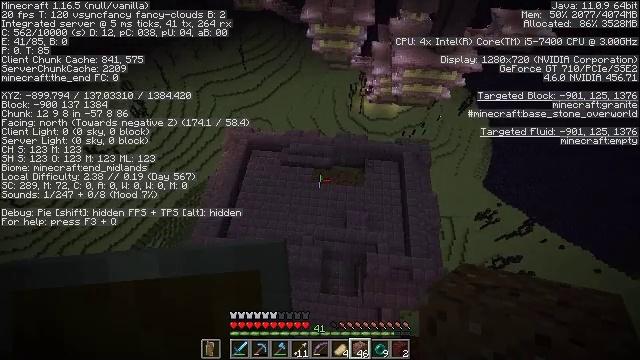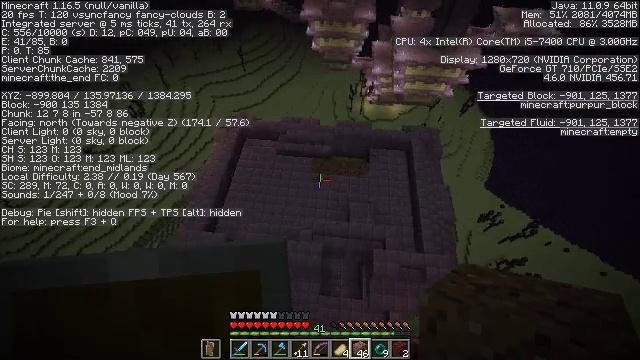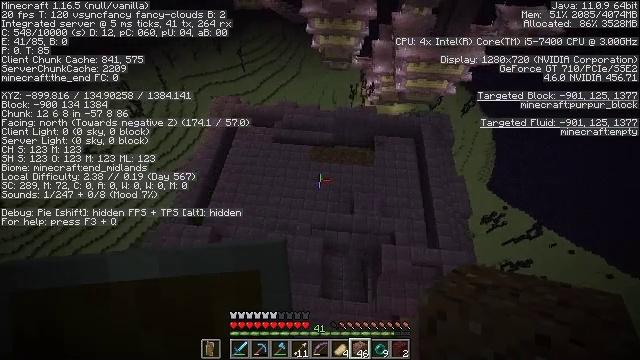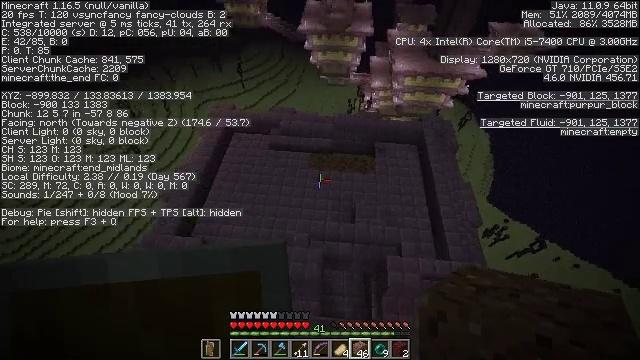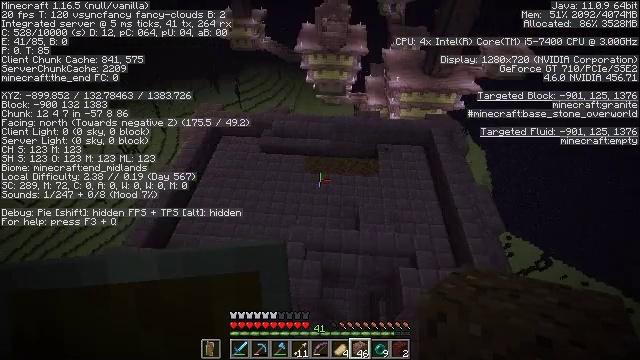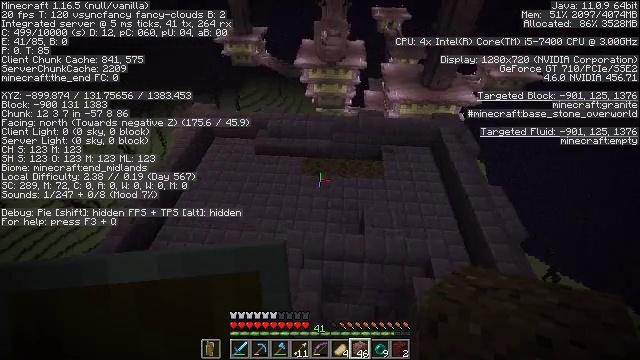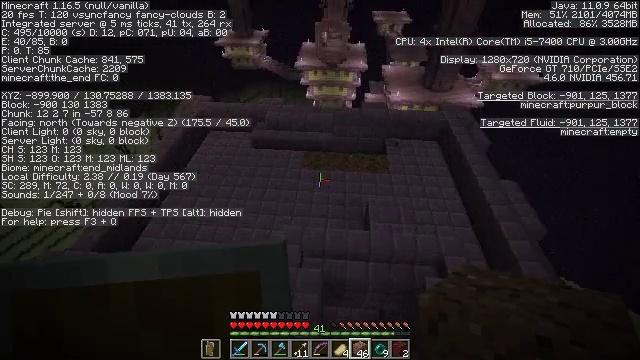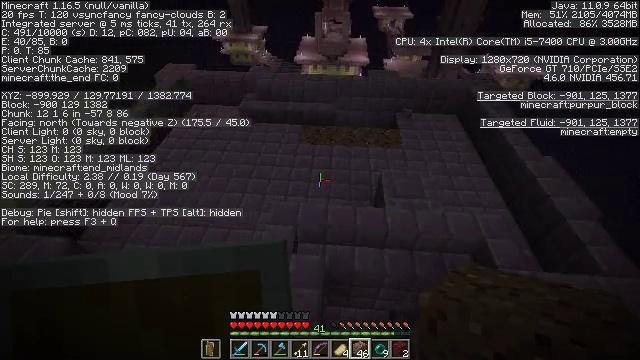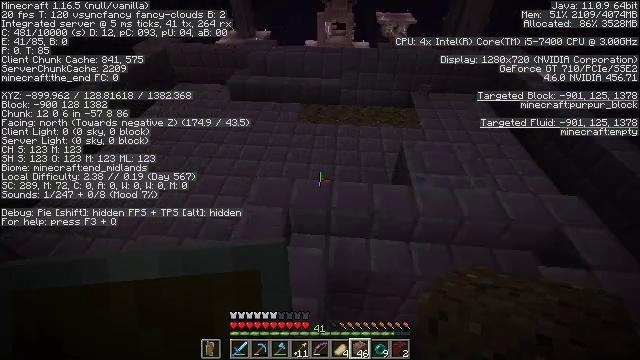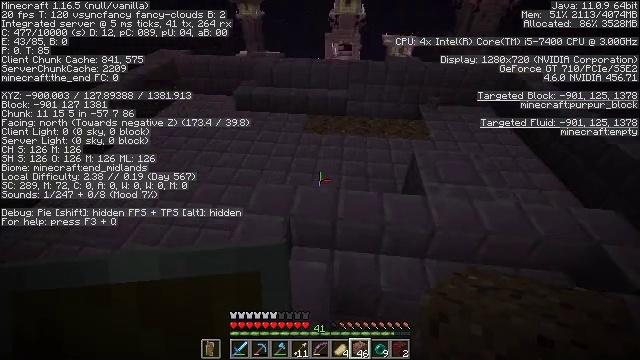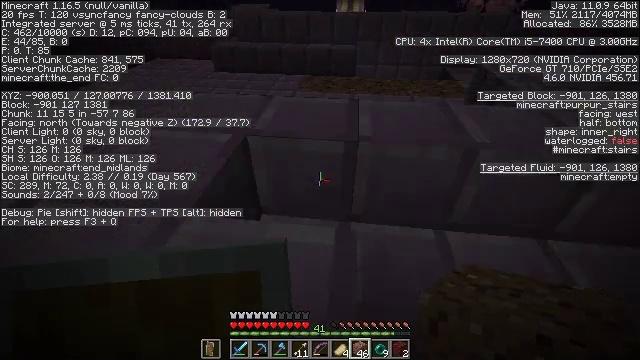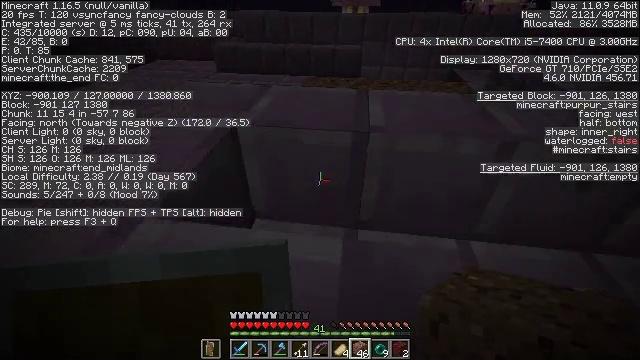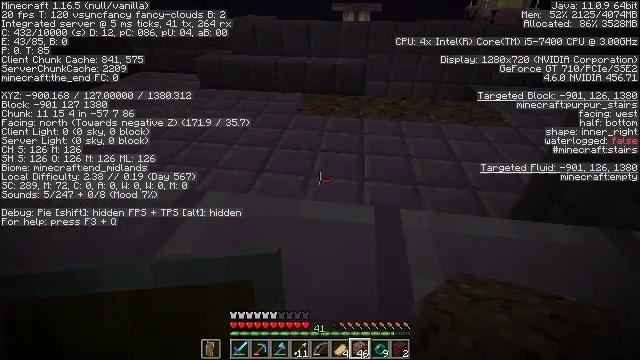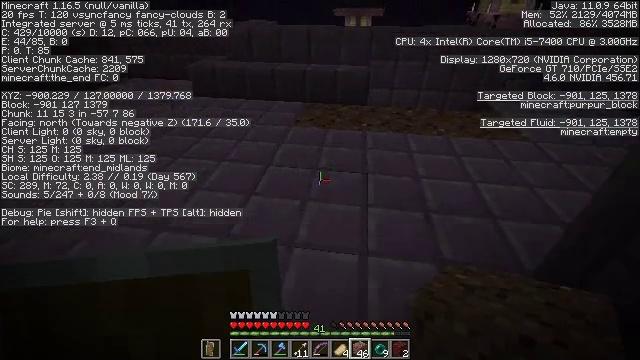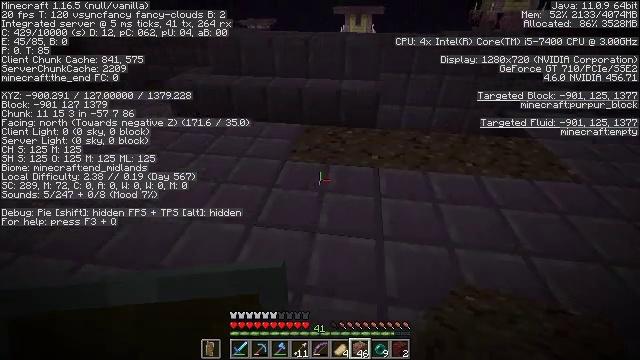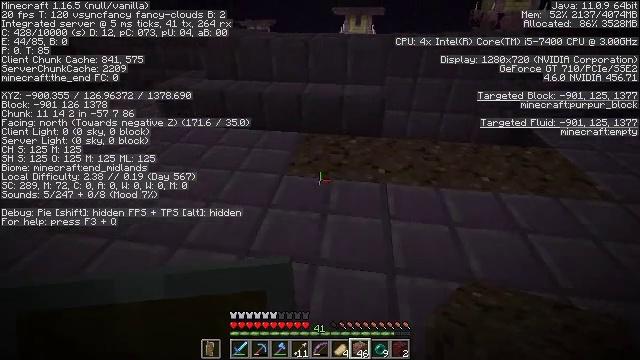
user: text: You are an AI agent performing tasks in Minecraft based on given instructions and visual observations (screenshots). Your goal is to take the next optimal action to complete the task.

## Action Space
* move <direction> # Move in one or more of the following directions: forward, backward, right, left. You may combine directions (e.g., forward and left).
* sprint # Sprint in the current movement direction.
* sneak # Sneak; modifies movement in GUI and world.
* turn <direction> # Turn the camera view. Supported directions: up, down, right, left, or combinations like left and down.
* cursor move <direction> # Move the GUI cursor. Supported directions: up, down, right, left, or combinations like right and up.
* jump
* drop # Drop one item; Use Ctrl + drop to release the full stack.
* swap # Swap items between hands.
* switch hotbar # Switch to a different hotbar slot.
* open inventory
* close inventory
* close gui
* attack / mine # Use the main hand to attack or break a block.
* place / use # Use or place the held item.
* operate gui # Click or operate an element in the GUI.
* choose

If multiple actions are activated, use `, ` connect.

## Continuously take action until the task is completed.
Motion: motion action
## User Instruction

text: Retrieve end stone bricks from the end.
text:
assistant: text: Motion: jump
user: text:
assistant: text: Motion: jump
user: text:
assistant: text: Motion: turn up
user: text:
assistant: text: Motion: turn up
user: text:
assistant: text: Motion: turn up
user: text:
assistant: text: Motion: no_op
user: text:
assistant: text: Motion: no_op
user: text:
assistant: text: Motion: turn up
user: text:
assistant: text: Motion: turn left and up
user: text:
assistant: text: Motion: turn up
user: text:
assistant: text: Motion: turn up
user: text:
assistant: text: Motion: no_op
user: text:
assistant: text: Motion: no_op
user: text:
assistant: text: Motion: no_op
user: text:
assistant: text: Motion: no_op
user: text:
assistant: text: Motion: no_op
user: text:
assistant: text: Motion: no_op
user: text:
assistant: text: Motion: no_op
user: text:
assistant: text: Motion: no_op
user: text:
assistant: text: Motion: no_op
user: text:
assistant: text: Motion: no_op
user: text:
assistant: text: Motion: no_op
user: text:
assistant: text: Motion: no_op
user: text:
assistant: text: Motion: no_op
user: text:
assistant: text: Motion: no_op
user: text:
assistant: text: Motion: no_op
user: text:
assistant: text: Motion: no_op
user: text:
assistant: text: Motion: no_op
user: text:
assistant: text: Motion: no_op
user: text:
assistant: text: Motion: turn down